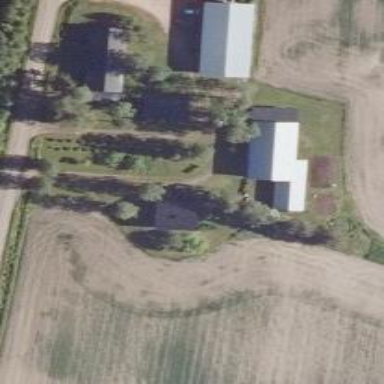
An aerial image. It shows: Farm.